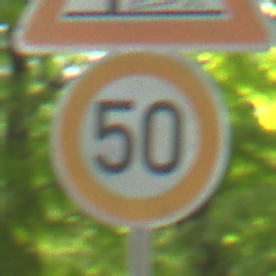
Verkehrszeichen: Geschwindigkeit50
Zusatzzeichen oben: SplittSchotter
Umgebung: Outdoor, RoadRail
Tageszeit: MorningAfternoon
Wetter: Clear
Licht: Natural
Jahreszeit: NotSpecified
Kontrast: LowContrast